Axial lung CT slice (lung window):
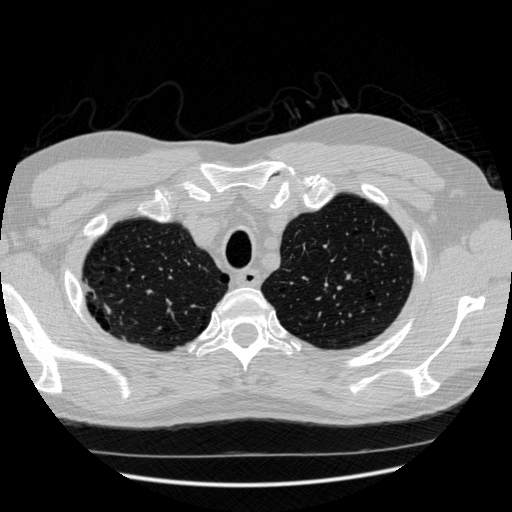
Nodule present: no